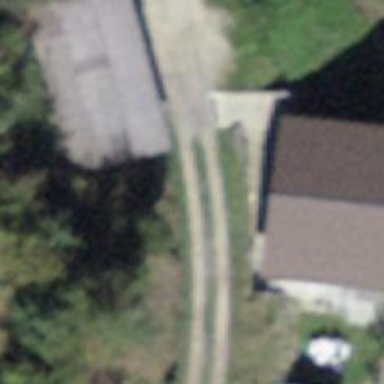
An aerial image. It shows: Unpaved driveway serving as service road.